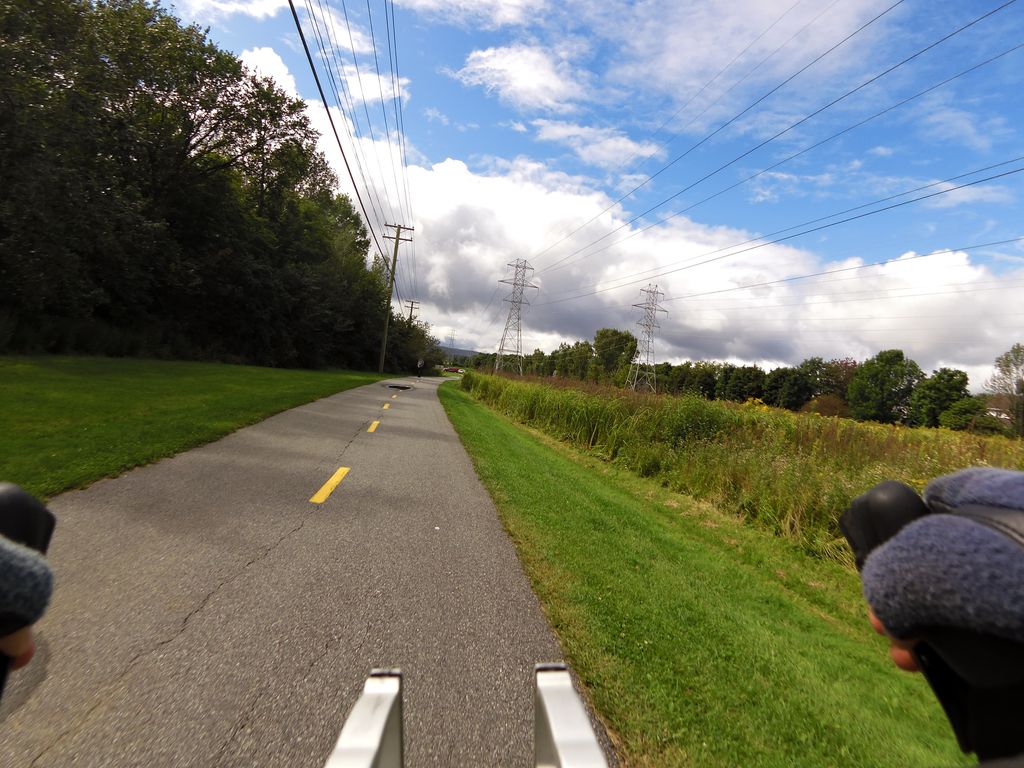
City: ottawa-gatineau